Question: Good day!
I have a 'UITableView' and with its corresponding 'UITextField'. I created the via :
'''
- (UITextField *)createInformationTextField:(NSString *)createInformationTextField createInformationPlaceholder:(NSString *)createInformationPlaceholder
{
for (int i = 0; i < 2; i++) {
informationTextField = [[UITextField alloc] initWithFrame:CGRectMake(120, 12, 170, 30)];
informationTextField.autocapitalizationType = UITextAutocapitalizationTypeWords;
informationTextField.autocorrectionType = UITextAutocorrectionTypeNo;
informationTextField.placeholder = createInformationPlaceholder;
informationTextField.text = createInformationTextField;
informationTextField.adjustsFontSizeToFitWidth = YES;
informationTextField.clearButtonMode = UITextFieldViewModeAlways;
informationTextField.tag = i;
}
return informationTextField;
}
'''
My 'cellForRowAtIndexPath:'
'''
- (UITableViewCell *)tableView:(UITableView *)tableView cellForRowAtIndexPath:(NSIndexPath *)indexPath
{
static NSString *CellIdentifier = @"Cell";
UITableViewCell *cell = [tableView dequeueReusableCellWithIdentifier:CellIdentifier];
if (cell == nil) {
cell = [[UITableViewCell alloc] initWithStyle:UITableViewCellStyleDefault reuseIdentifier:CellIdentifier];
}
NSString *name;
NSString *address;
switch (indexPath.section) {
case 0:
cell.selectionStyle = UITableViewCellSelectionStyleNone;
switch (indexPath.row) {
case 0:
informationTextField = [self createInformationTextField:name createInformationPlaceholder:[NSString stringWithFormat:@"%d", informationTextField.tag]];
cell.textLabel.text = @"Name";
[cell addSubview:informationTextField];
break;
case 1:
informationTextField = [self createInformationTextField:address createInformationPlaceholder:[NSString stringWithFormat:@"%d", informationTextField.tag]];
cell.textLabel.text = @"Address";
[cell addSubview:informationTextField];
break;
default:
break;
}
break;
case 1:
switch (indexPath.row) {
case 0:
cell.textLabel.text = @"State";
break;
default:
break;
}
break;
default:
break;
}
informationTextField.delegate = self;
return cell;
}
'''
I set the 'UITableView' to display its corresponding , and its working fine.
Screenshot:

The problem is in my 'textFieldDidEndEditing':
'''
- (void)textFieldDidEndEditing:(UITextField *)textField
{
switch (textField.tag) {
case 0:
NSLog(@"Name Field. The tag is %d", textField.tag);
break;
case 1:
NSLog(@"Address Field. The tag is %d", textField.tag);
break;
default:
break;
}
}
'''
I tried to output its again a user inputs something in the 'UITextField', but this is what I see
'''
2013-06-06 17:36:53.050 UITableUITextField[20387:c07] Address Field. The tag is 1
2013-06-06 17:36:55.636 UITableUITextField[20387:c07] Address Field. The tag is 1
'''
<URL>
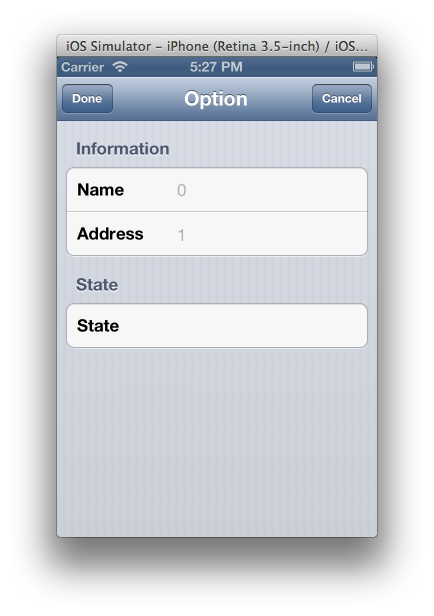
Answer: You are calling method to create textfield. I think you are invoking this method from each cell. So when you are calling this method, it enters to the for loop, and after two loops, it return the textfield with tag 1 returns for every cell. thats why you are getting tag 1 for every textfield. Try to call the below method from your method
'''
- (UITextField *)createInformationTextField:(NSString *)createInformationTextField createInformationPlaceholder:(NSString *)createInformationPlaceholder index:(NSIndexPath*)indexPath
{
UITextField *informationTextField = [[UITextField alloc] initWithFrame:CGRectMake(120, 12, 170, 30)];
informationTextField.autocapitalizationType = UITextAutocapitalizationTypeWords;
informationTextField.autocorrectionType = UITextAutocorrectionTypeNo;
informationTextField.placeholder = createInformationPlaceholder;
informationTextField.text = createInformationTextField;
informationTextField.adjustsFontSizeToFitWidth = YES;
informationTextField.clearButtonMode = UITextFieldViewModeAlways;
informationTextField.tag = indexPath.row;
return informationTextField;
}
'''